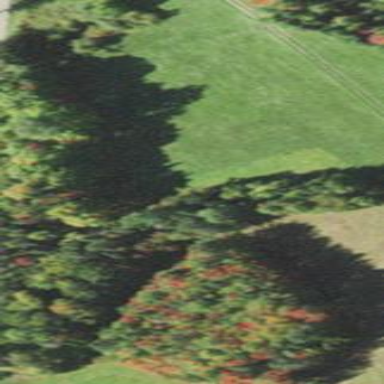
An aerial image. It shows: Serene woodland landscape.